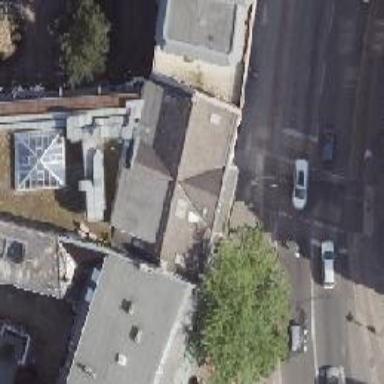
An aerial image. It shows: Furniture shop.